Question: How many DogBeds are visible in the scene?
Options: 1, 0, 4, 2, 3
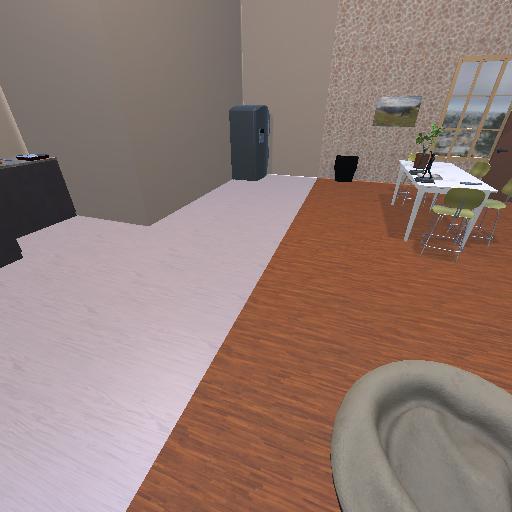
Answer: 1